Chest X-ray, PA view. Patient: 57 years old, sex M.
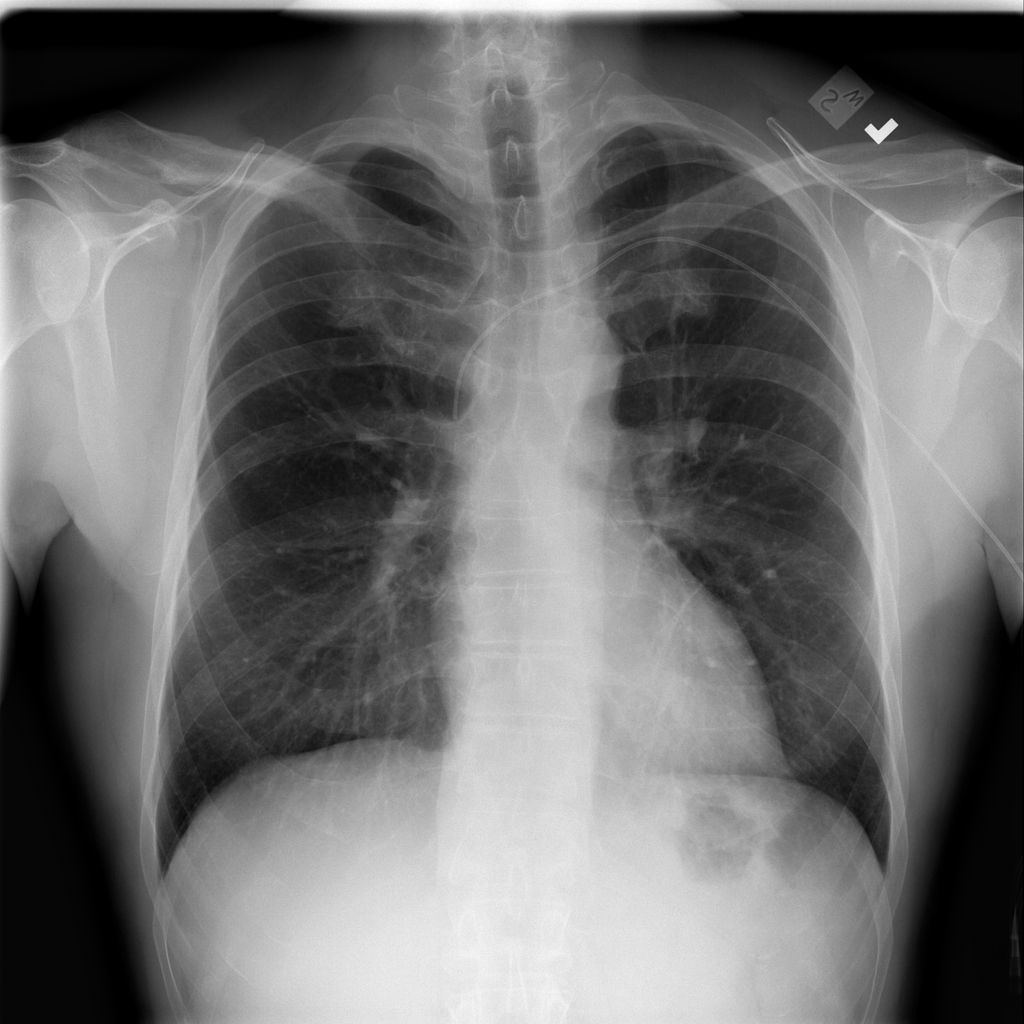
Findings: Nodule